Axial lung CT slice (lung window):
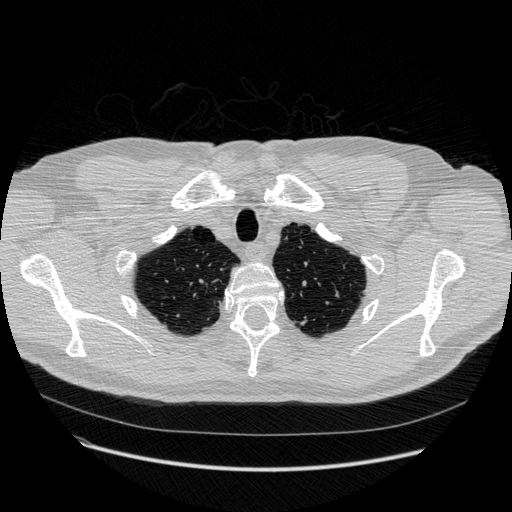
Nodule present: no